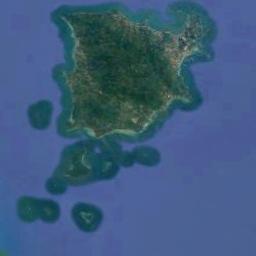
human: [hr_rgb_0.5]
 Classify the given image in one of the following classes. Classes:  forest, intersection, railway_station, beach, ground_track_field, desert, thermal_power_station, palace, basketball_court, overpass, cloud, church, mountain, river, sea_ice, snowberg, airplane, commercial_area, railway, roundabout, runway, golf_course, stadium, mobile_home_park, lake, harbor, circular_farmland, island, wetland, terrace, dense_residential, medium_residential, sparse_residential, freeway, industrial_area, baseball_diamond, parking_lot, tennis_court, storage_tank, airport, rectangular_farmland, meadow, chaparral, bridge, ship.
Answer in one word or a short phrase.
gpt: island